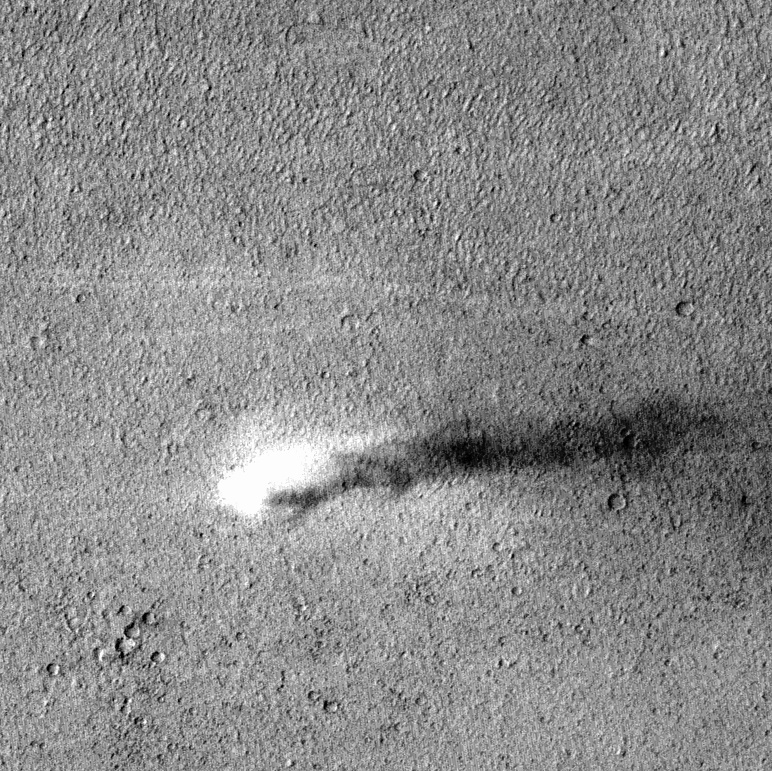
Label: dustdevil